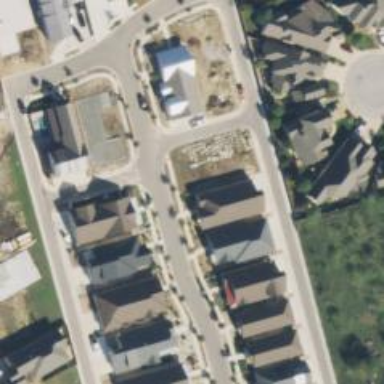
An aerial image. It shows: Asphalt service alley with separate sidewalks.